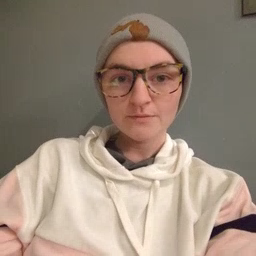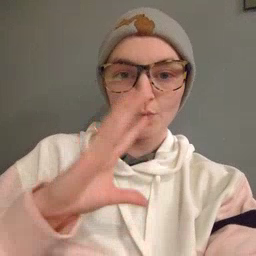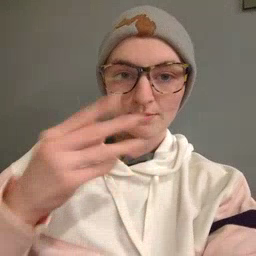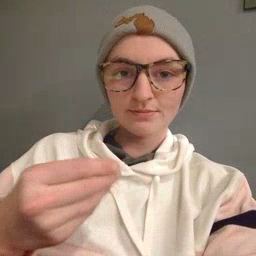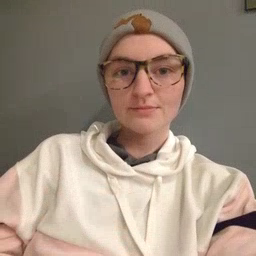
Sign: story